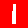
Digit: 1